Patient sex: F
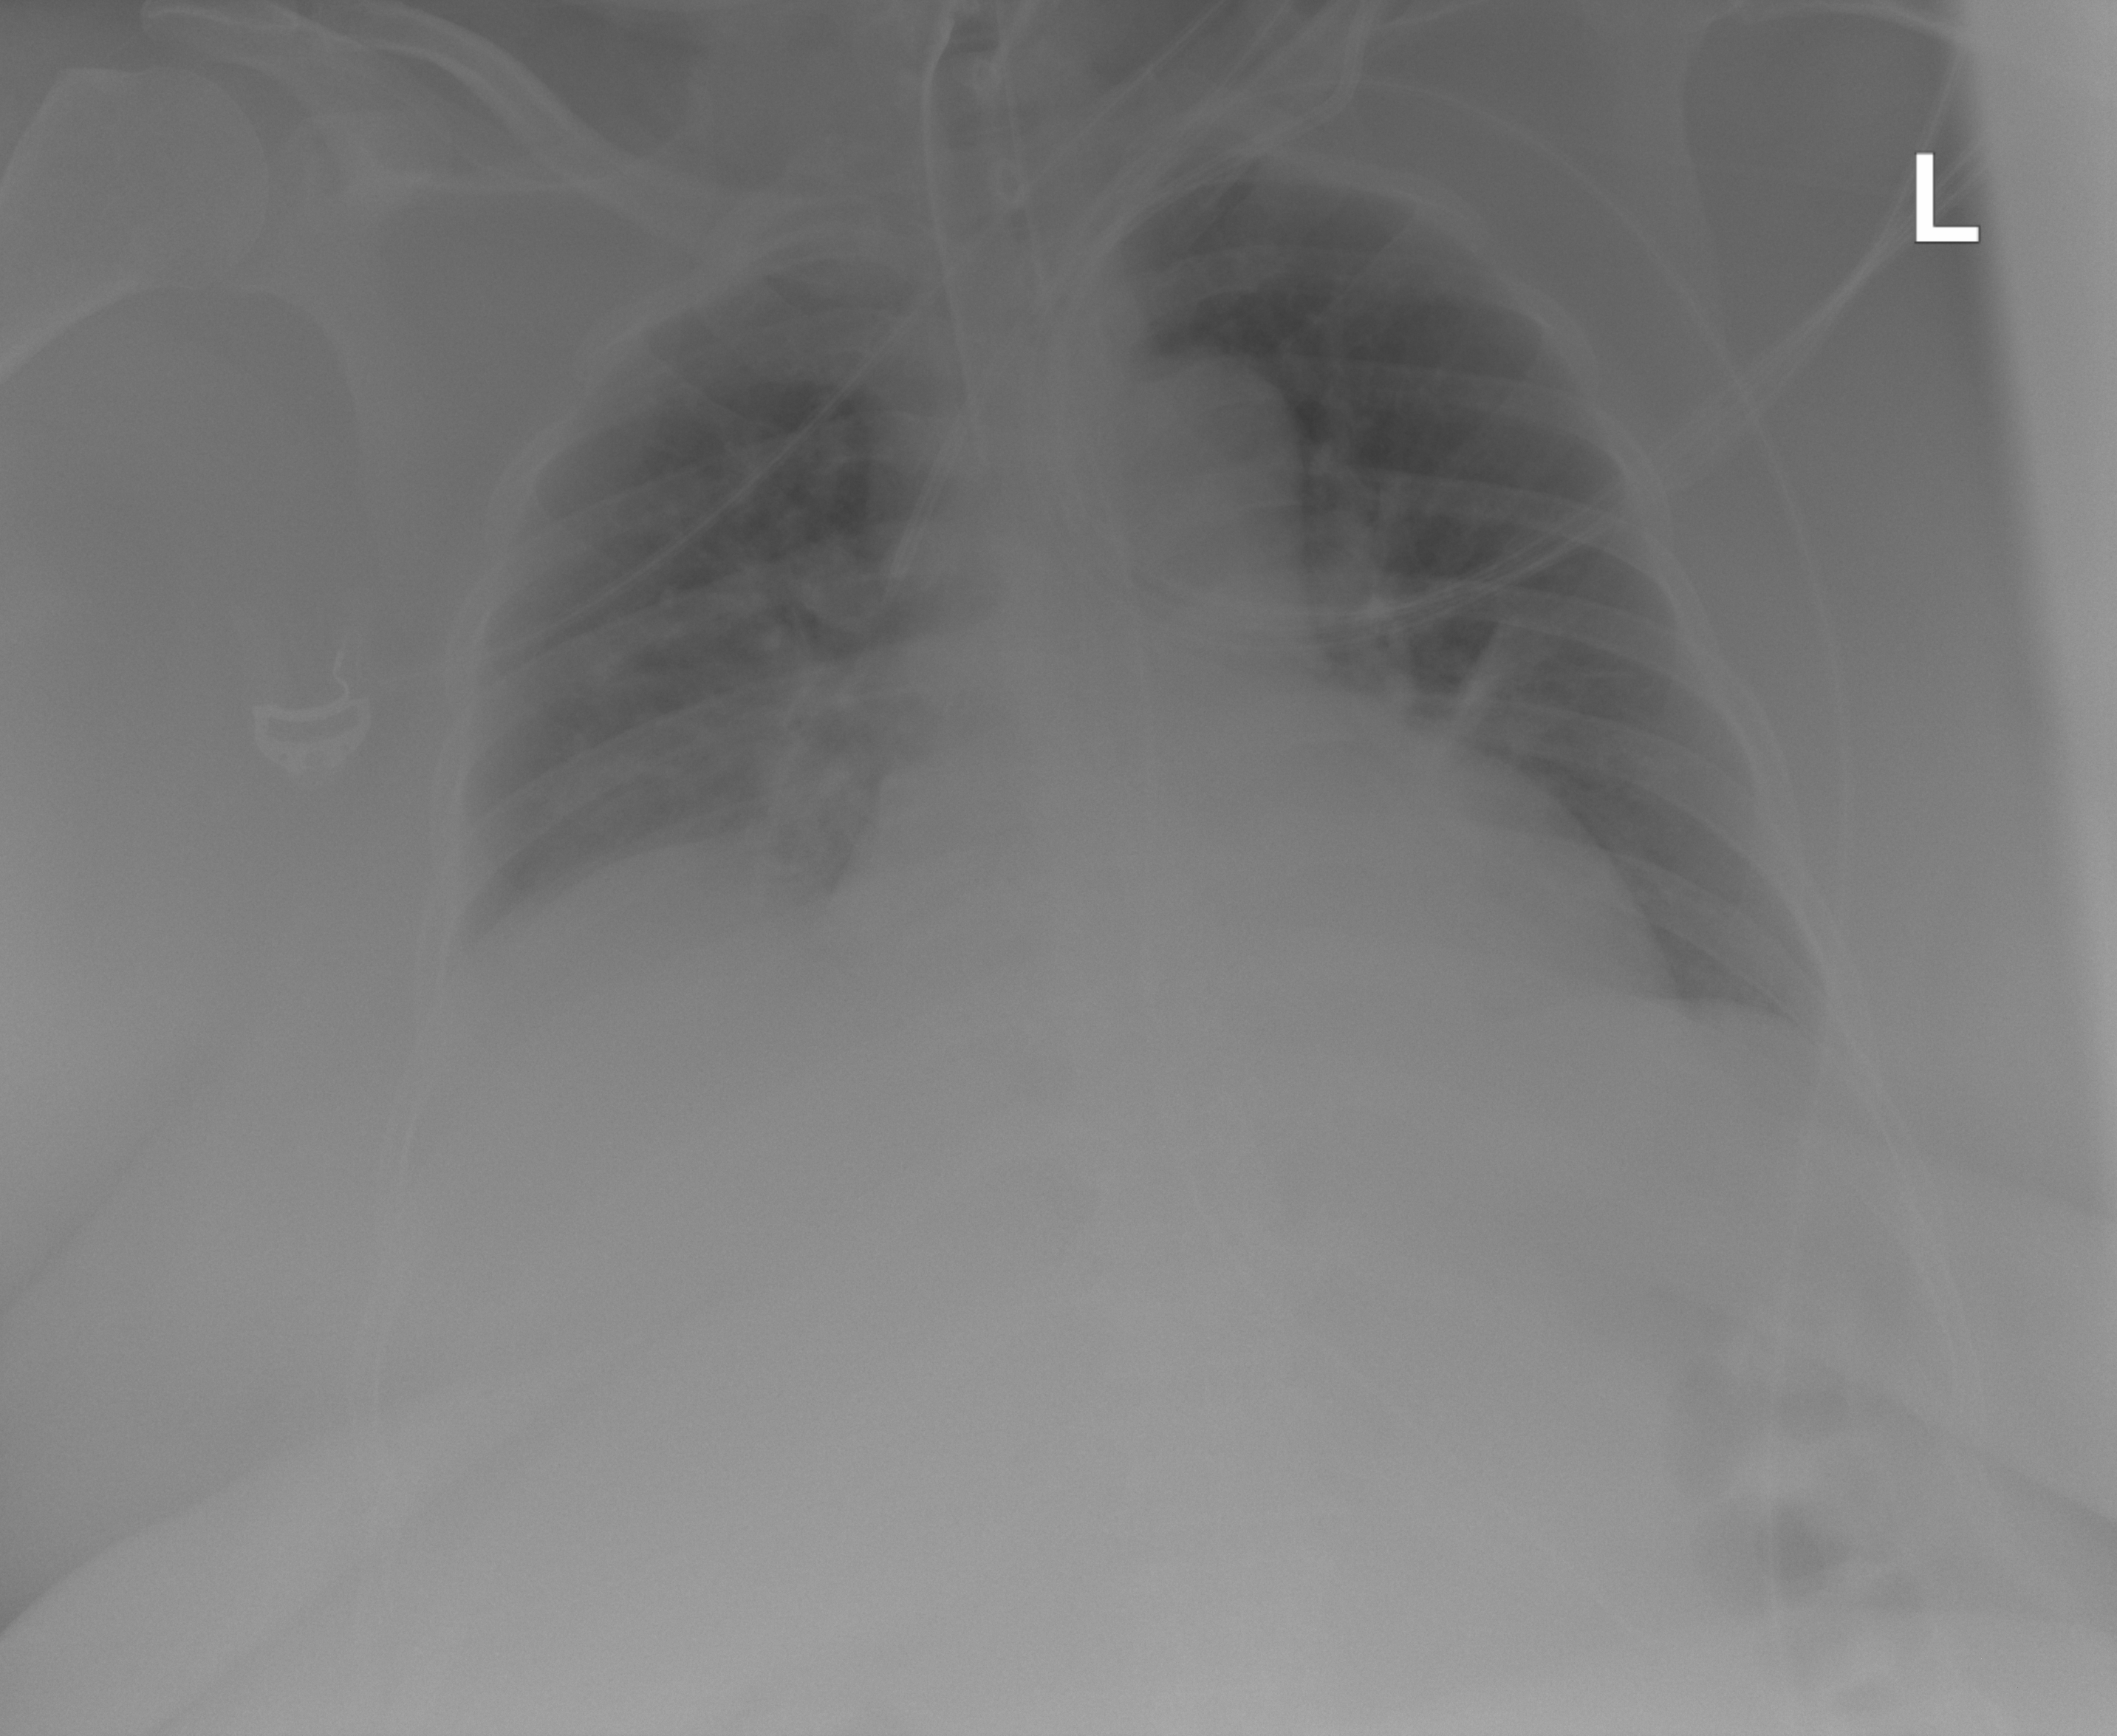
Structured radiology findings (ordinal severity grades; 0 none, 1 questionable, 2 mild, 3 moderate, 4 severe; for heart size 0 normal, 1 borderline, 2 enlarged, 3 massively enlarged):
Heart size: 0
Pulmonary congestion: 2
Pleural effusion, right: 0
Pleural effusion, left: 0
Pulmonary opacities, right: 2
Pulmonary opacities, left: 2
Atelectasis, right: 0
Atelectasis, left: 0